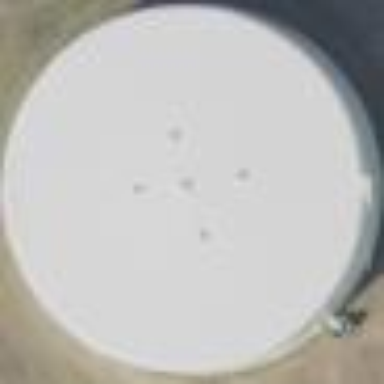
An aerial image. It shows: Building housing man-made water storage tank.